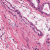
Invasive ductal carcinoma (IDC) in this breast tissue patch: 0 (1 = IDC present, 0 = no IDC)